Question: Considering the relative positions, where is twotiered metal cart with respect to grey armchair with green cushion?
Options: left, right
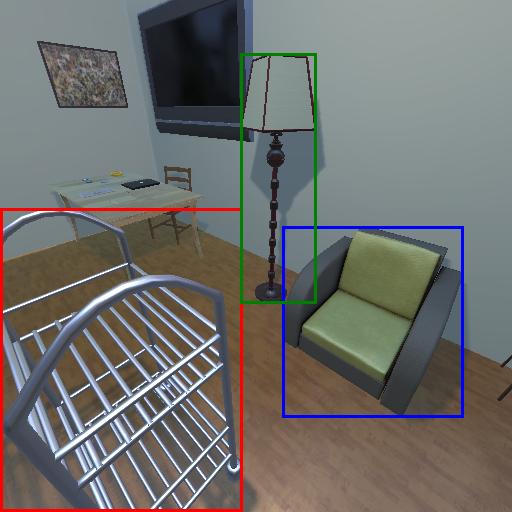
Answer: left